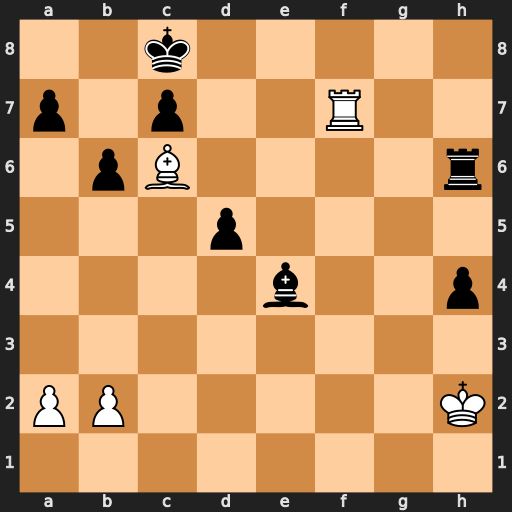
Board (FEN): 2k5/p1p2R2/1pB4r/3p4/4b2p/8/PP5K/8
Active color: w
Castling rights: -
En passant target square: -
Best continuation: Rf8#